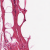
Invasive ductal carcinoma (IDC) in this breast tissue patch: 0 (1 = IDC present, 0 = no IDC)